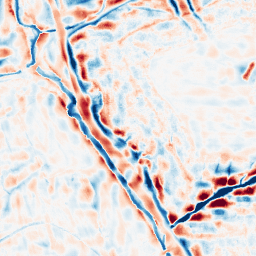
Category: wavelet
Decomposition family: wavelet_dwt
Decomposition parameters: wavelet: db4
level: 4
Upsampling method: sinc_hamming
Upsampling parameters: scale: 2
kernel_size: 16
Upsampling scale: 2